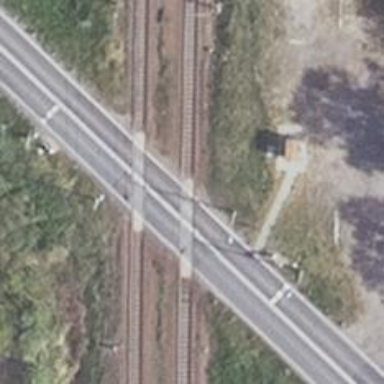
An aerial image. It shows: Level crossing with lights on the railway.